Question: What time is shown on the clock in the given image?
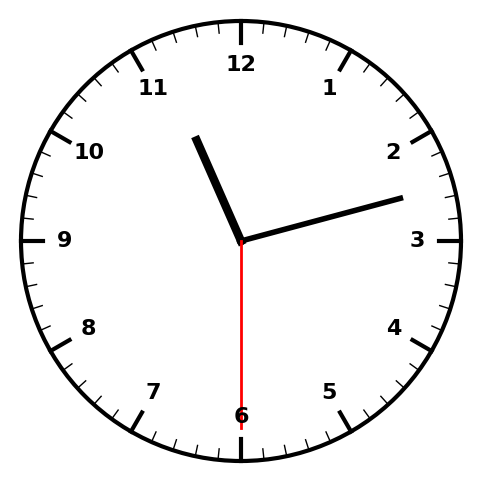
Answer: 11:12:30